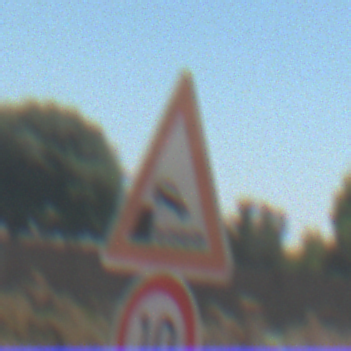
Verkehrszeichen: Ufer
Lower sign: Geschwindigkeit10
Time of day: Midday
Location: Outdoor (Nature)
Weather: Clear
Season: NotSpecified
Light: Natural